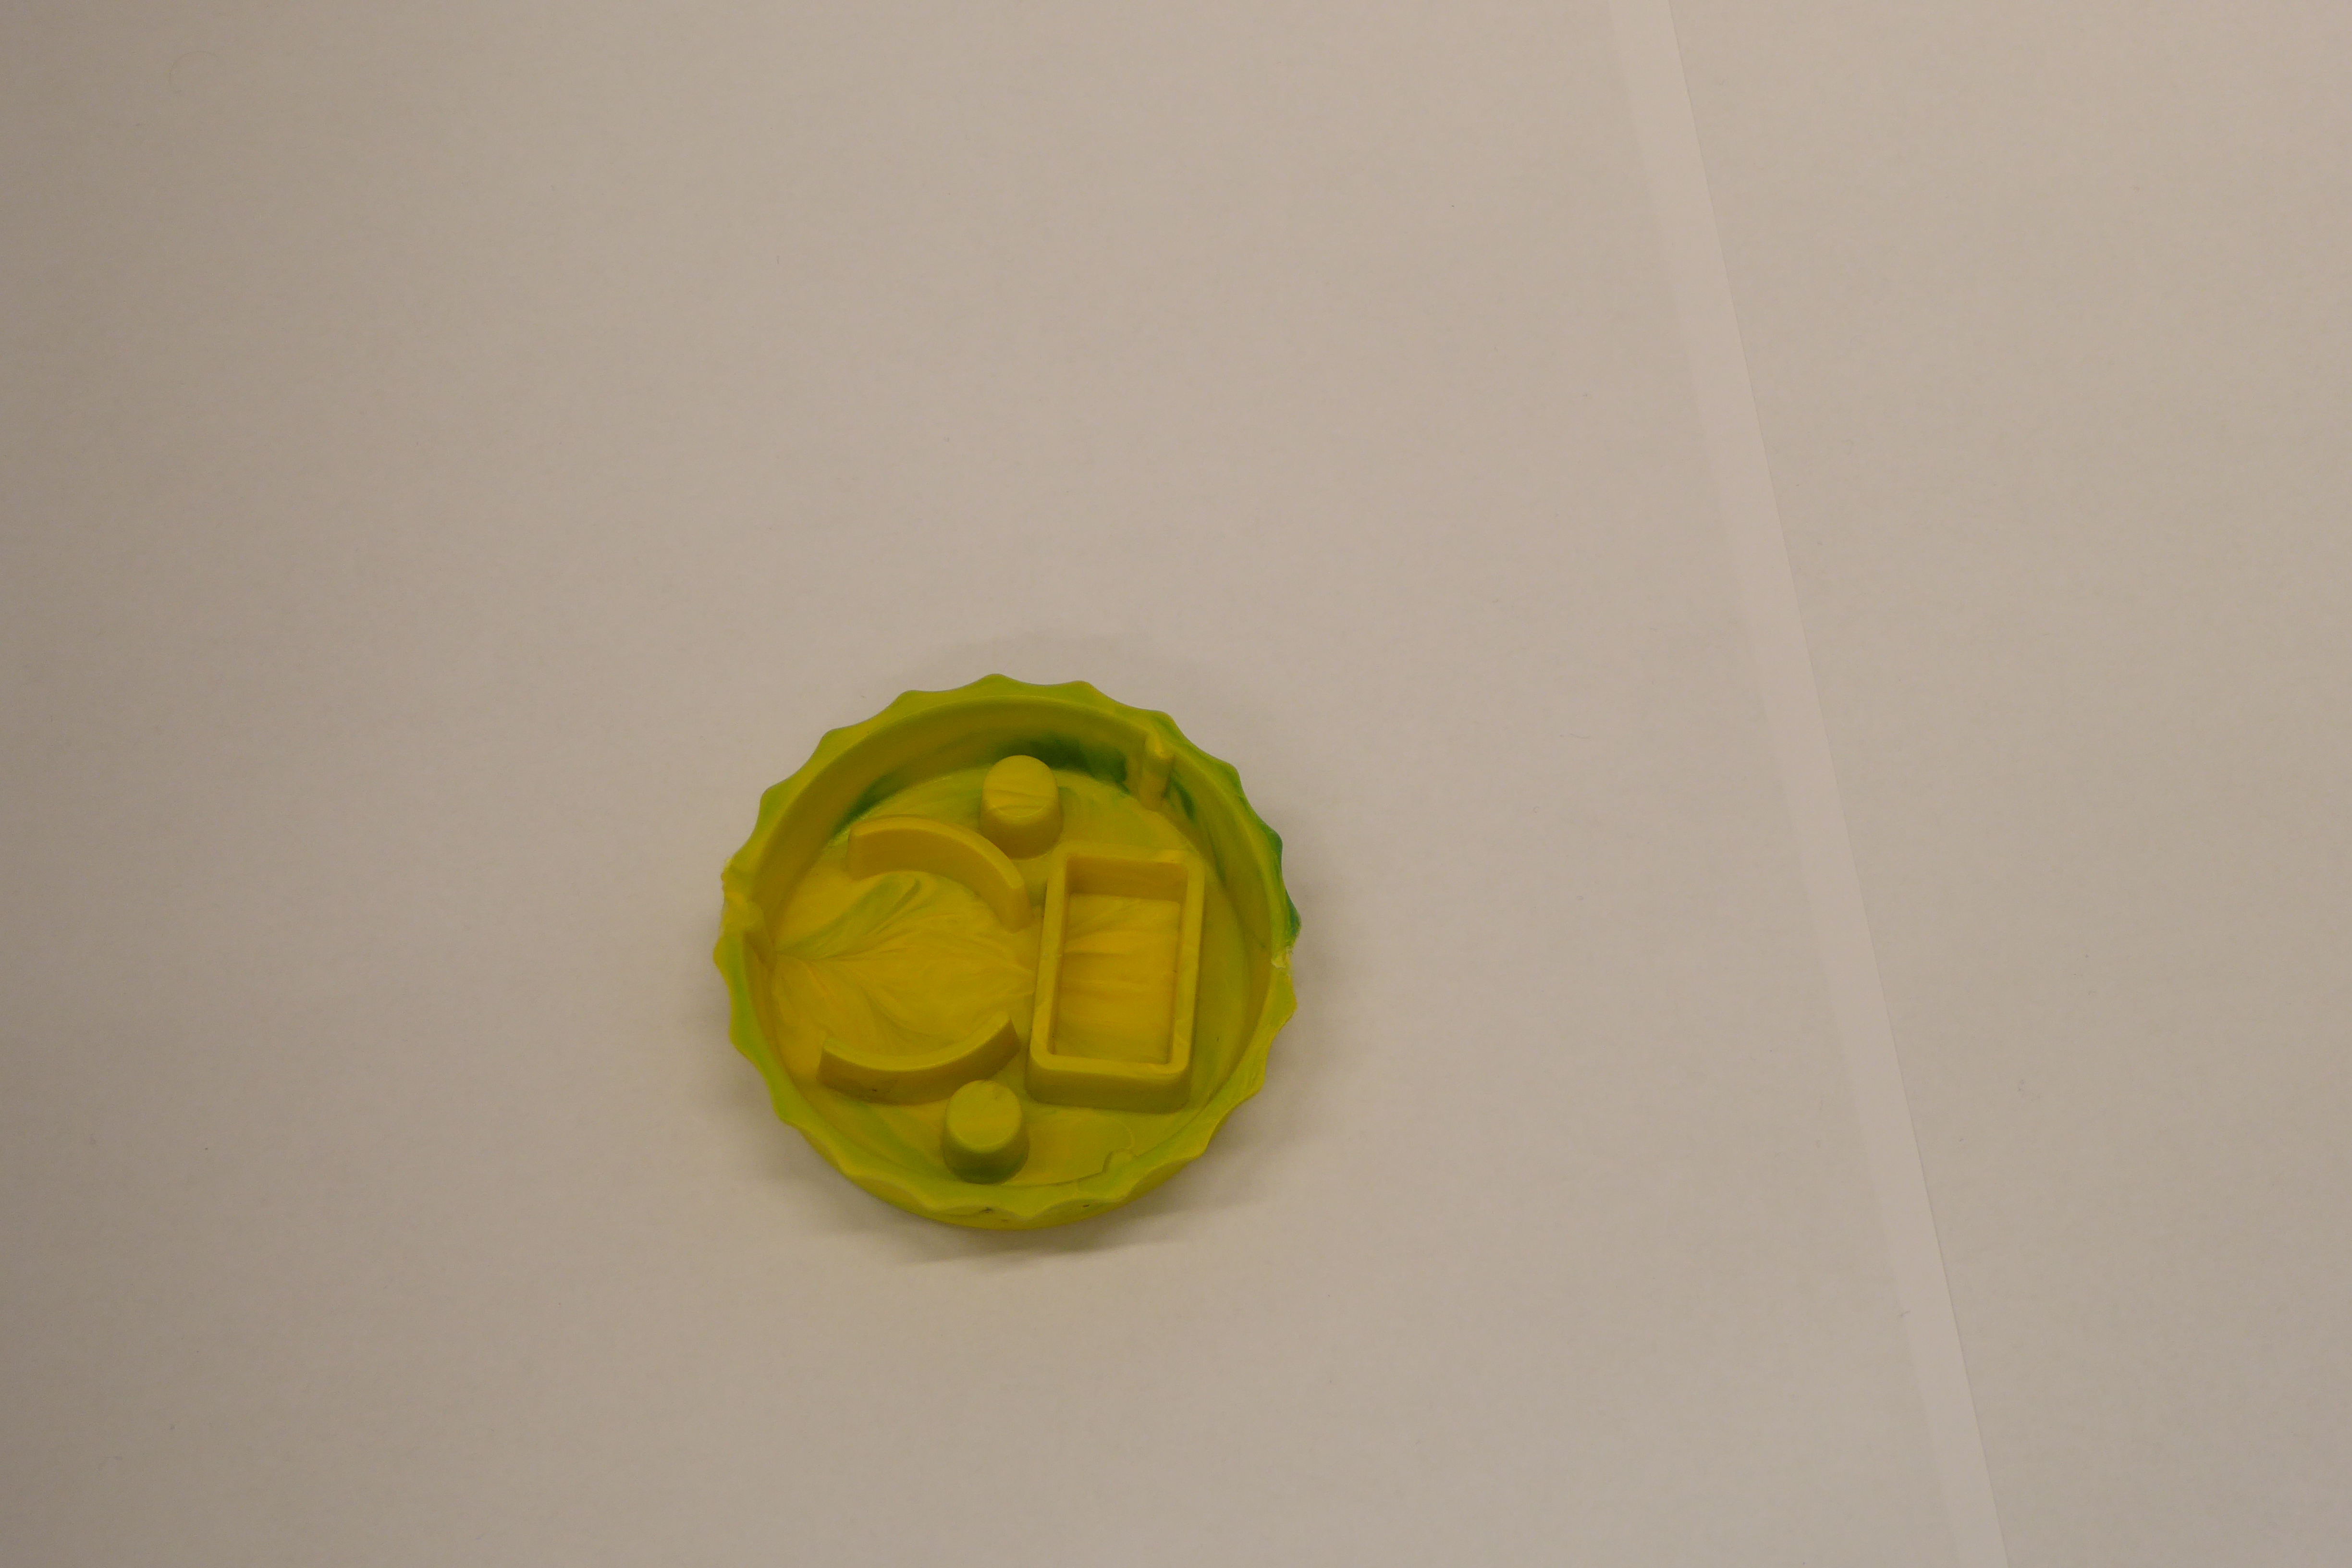
Label: Bottle Opener - Cover